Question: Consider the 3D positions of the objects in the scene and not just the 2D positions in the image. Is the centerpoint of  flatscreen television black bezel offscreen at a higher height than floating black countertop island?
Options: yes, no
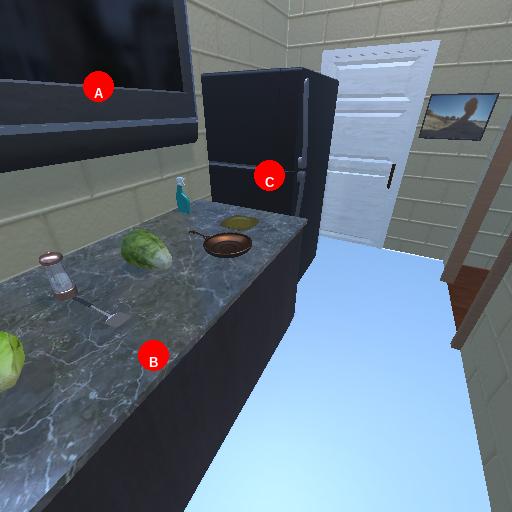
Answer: yes